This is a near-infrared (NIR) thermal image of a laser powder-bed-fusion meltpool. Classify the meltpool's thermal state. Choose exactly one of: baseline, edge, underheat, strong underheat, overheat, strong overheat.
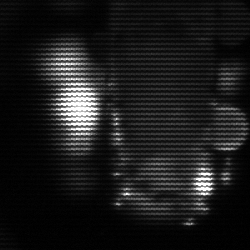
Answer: strong underheat